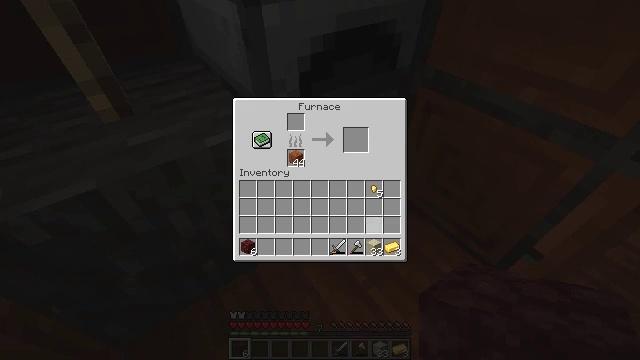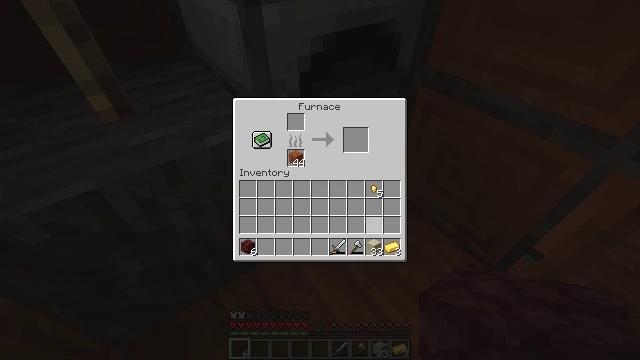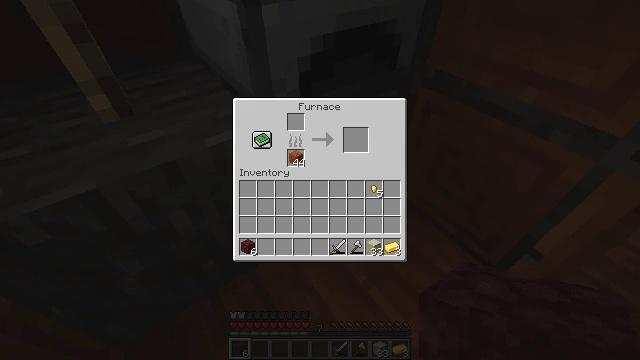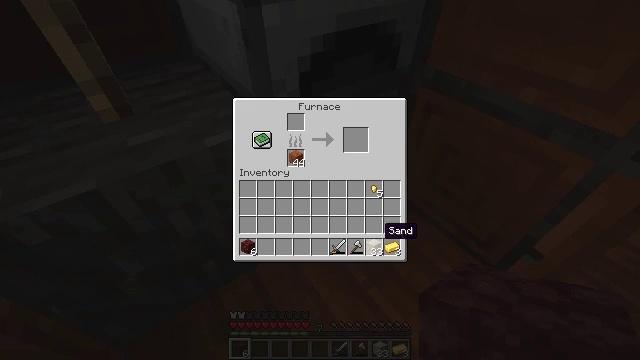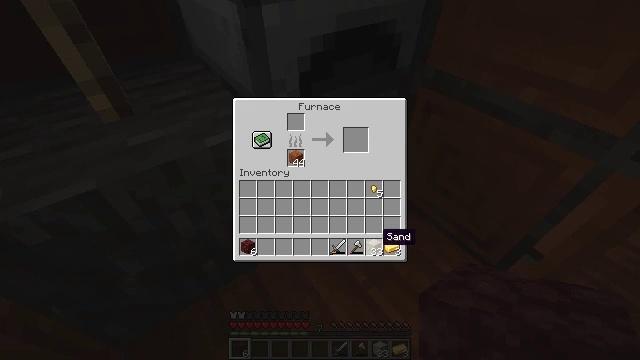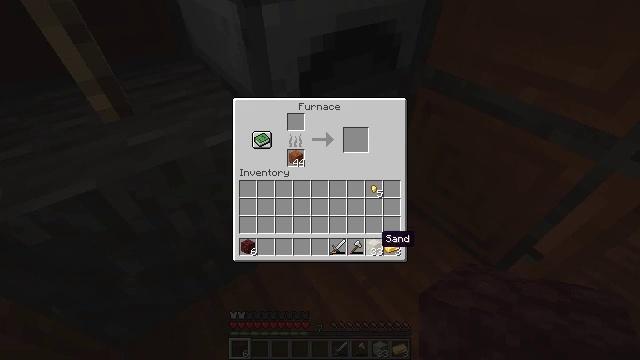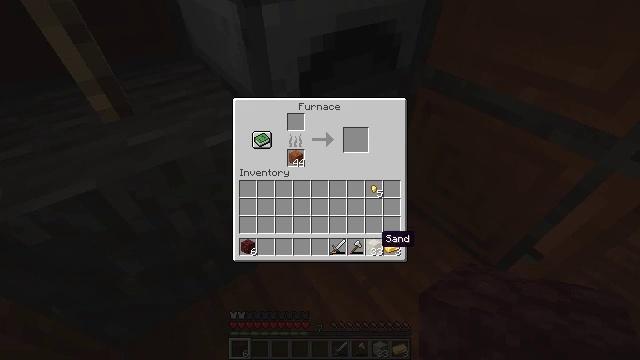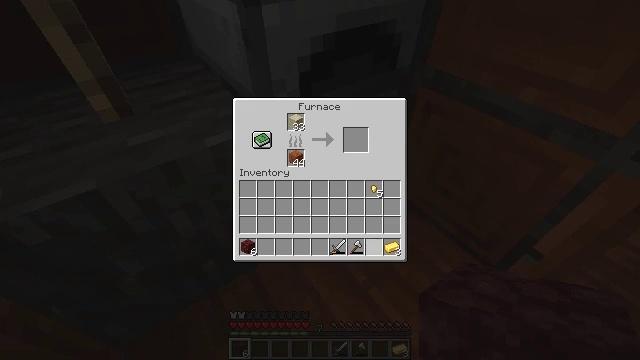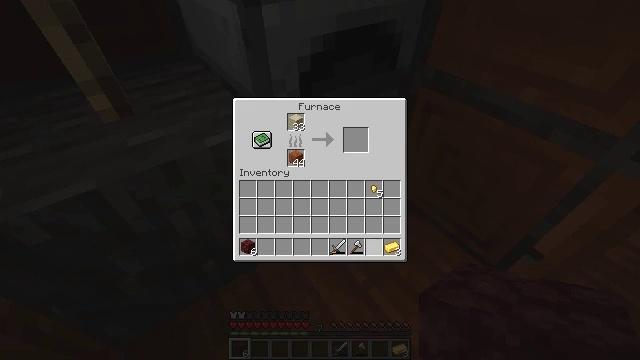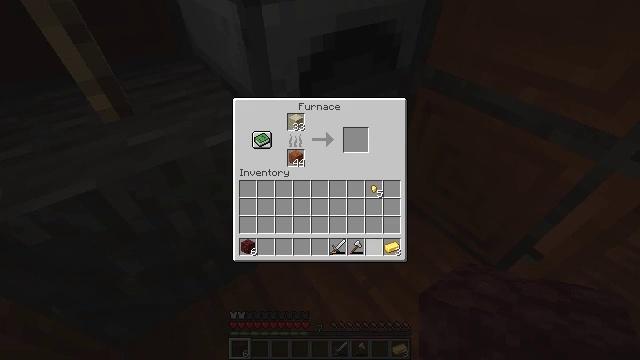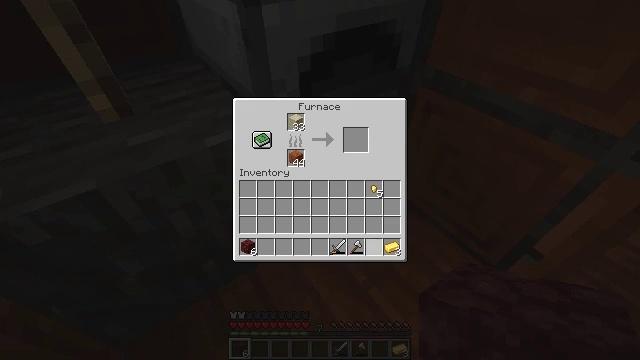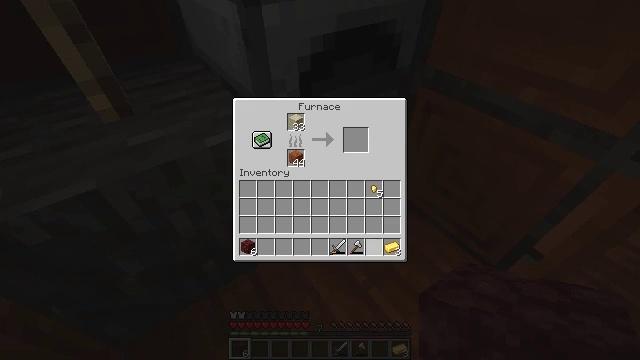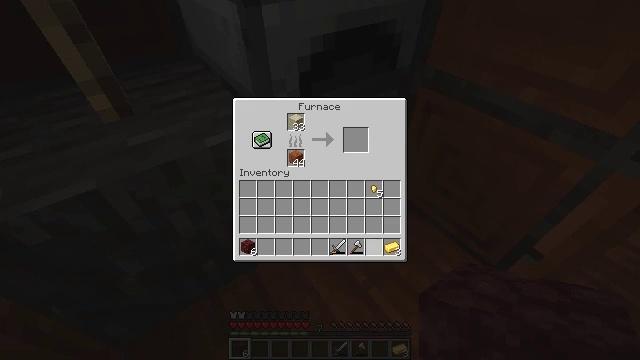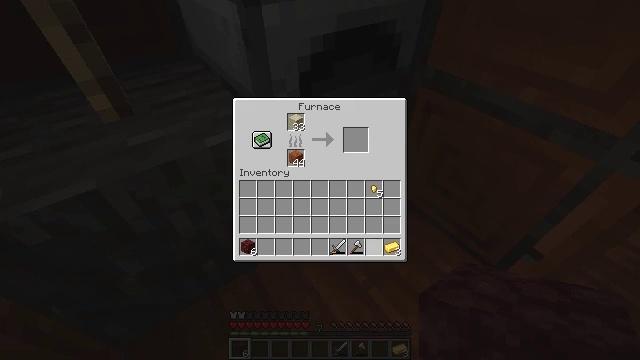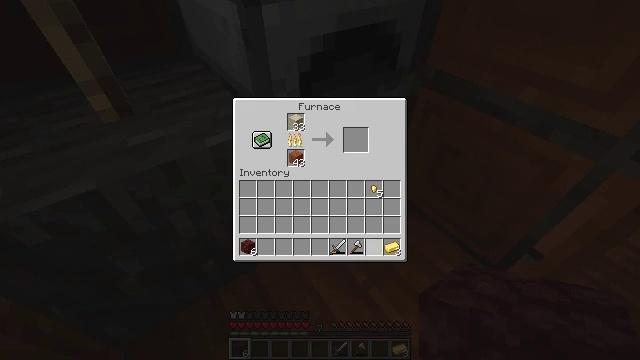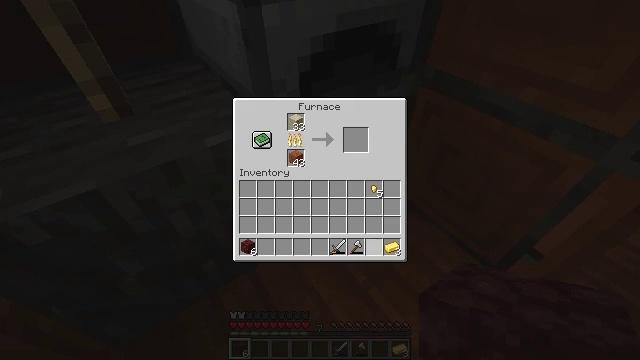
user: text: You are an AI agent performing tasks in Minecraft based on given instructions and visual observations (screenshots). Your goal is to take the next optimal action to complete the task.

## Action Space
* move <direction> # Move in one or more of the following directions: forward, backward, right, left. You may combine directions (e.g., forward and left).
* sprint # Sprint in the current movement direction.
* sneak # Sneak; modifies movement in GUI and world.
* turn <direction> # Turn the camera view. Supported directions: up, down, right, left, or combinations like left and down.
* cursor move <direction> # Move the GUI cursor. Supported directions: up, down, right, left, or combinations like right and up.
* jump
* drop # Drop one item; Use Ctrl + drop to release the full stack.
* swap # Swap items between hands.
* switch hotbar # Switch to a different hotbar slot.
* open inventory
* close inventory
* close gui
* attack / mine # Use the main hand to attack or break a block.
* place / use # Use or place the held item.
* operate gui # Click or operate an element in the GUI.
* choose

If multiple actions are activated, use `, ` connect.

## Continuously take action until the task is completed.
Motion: motion action
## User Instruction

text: Create a stone shovel using the crafting table.
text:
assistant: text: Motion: sneak
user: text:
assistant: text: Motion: sneak
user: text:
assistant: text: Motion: sneak
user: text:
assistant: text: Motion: sneak
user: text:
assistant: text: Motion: sneak
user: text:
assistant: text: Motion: sneak
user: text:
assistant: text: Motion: sneak, operate gui
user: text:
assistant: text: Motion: sneak, operate gui
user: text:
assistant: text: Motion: sneak
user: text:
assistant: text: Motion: sneak
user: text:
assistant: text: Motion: sneak
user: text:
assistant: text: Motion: sneak
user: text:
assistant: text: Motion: sneak
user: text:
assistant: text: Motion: sneak
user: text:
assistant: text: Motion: no_op
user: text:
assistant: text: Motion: no_op
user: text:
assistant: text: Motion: no_op
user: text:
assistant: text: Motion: no_op
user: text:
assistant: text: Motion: no_op
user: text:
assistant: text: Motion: no_op
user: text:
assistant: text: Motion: no_op
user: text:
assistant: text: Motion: no_op
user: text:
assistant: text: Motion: no_op
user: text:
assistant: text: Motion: no_op
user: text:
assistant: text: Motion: no_op
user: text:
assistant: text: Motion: turn up
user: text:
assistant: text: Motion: turn up
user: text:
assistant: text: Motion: turn left and up
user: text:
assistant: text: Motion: turn left and up
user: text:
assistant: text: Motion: turn left and up